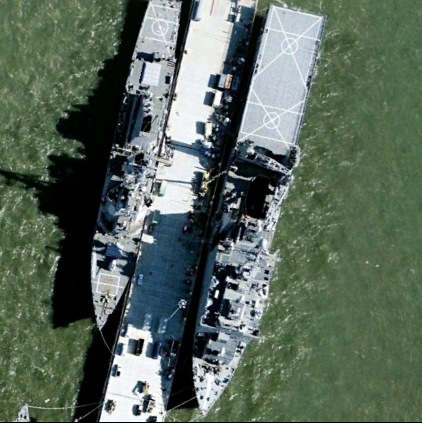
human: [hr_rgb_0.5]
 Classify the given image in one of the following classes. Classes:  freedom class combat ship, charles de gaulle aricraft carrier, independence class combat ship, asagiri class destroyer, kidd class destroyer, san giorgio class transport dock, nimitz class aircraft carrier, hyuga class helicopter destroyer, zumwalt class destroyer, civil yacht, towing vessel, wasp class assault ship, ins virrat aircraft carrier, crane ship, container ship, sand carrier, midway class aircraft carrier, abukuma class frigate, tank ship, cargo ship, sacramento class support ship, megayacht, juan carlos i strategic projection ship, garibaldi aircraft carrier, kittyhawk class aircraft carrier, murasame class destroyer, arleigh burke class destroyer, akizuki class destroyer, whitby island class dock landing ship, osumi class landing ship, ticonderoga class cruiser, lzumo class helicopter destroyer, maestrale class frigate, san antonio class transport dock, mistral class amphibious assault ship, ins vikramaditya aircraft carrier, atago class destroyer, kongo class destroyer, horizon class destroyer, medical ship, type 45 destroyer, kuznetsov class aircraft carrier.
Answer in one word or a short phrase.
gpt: Whitby Island class dock landing ship